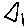
Label: triangle